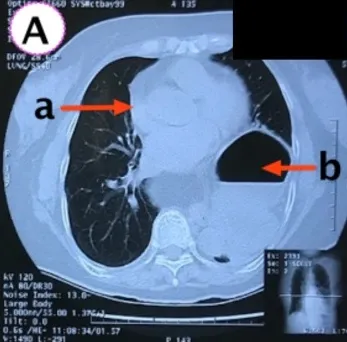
CT scan axial view. Showed herniation of abdominal visceral to thoracic space (A. B).
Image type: radiology (ct)